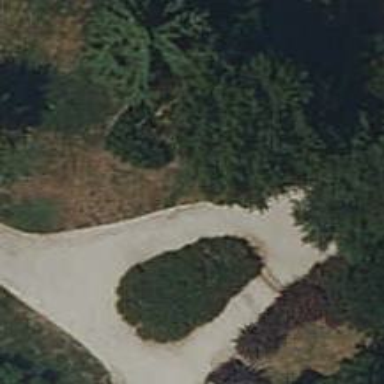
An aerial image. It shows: Paved footway.